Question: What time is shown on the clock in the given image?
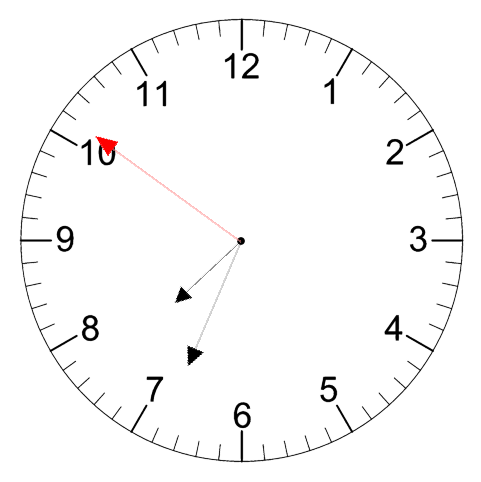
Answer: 07:33:51